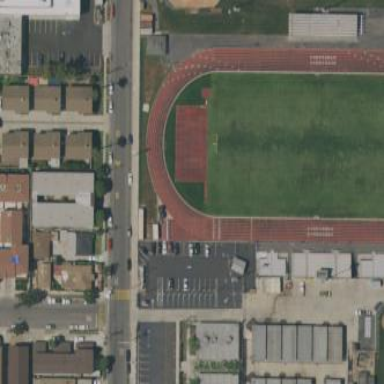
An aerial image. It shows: American football pitch.